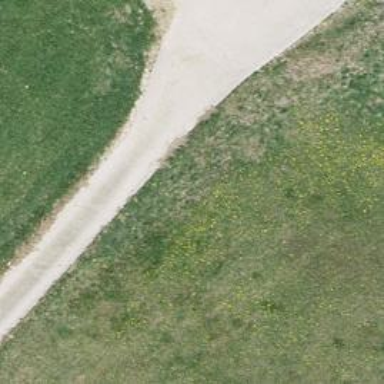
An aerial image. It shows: Well-maintained track road of grade 1.